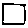
Label: square